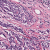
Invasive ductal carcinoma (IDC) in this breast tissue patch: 1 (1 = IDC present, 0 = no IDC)